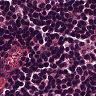
Metastatic tissue present: no